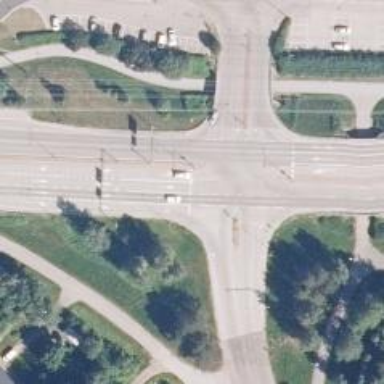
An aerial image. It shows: Asphalt road classified as trunk highway.